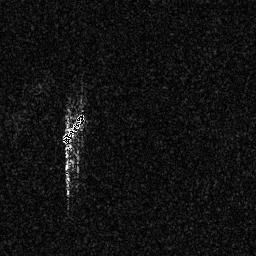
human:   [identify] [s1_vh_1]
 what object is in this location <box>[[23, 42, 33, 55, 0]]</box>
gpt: <ref>1 medium ship at the left</ref>